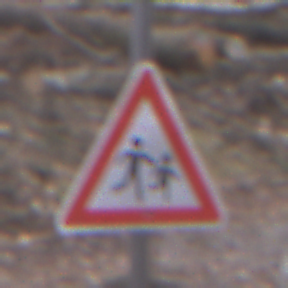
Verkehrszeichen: KinderLinks
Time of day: Midday
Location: Outdoor (Nature)
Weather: Overcast
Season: Autumn
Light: Natural